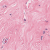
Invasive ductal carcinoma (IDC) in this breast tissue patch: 0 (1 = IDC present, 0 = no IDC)